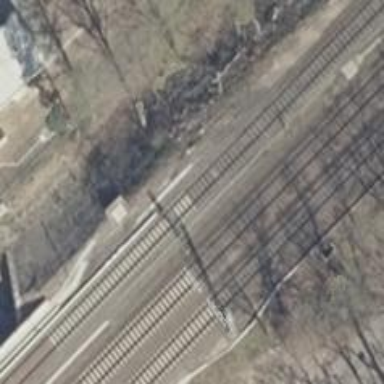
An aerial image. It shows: Railway signal.